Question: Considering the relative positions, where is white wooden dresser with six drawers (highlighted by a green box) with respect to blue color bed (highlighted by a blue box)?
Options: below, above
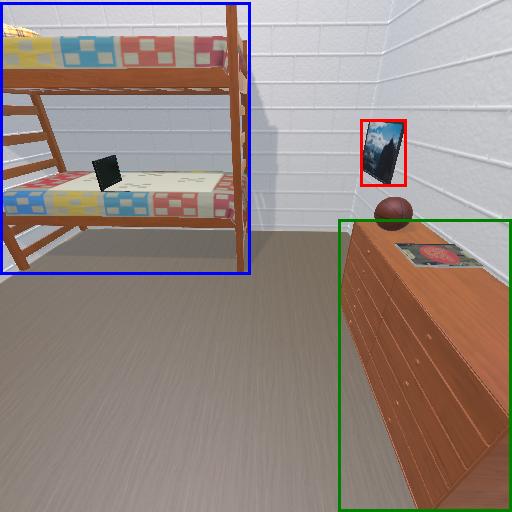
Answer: below